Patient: sex M, age 66
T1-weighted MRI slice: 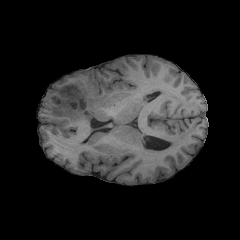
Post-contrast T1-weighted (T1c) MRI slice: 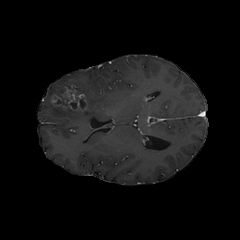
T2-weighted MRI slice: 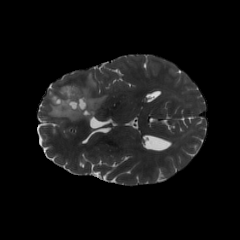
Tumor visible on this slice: yes
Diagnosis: Glioblastoma, IDH-wildtype
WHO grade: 4